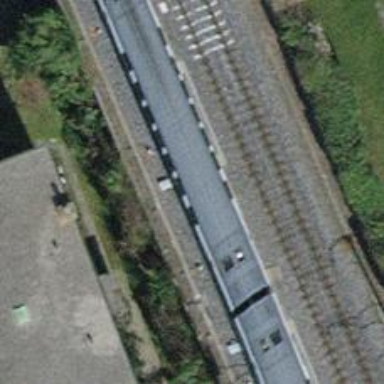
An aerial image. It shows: Railway switch.